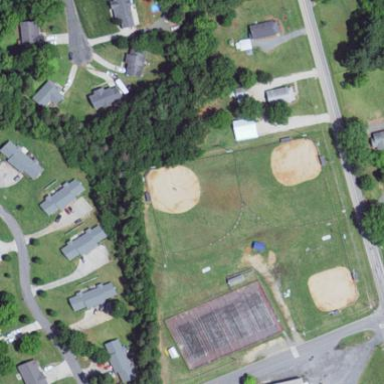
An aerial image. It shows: Softball pitch for leisure land activities.